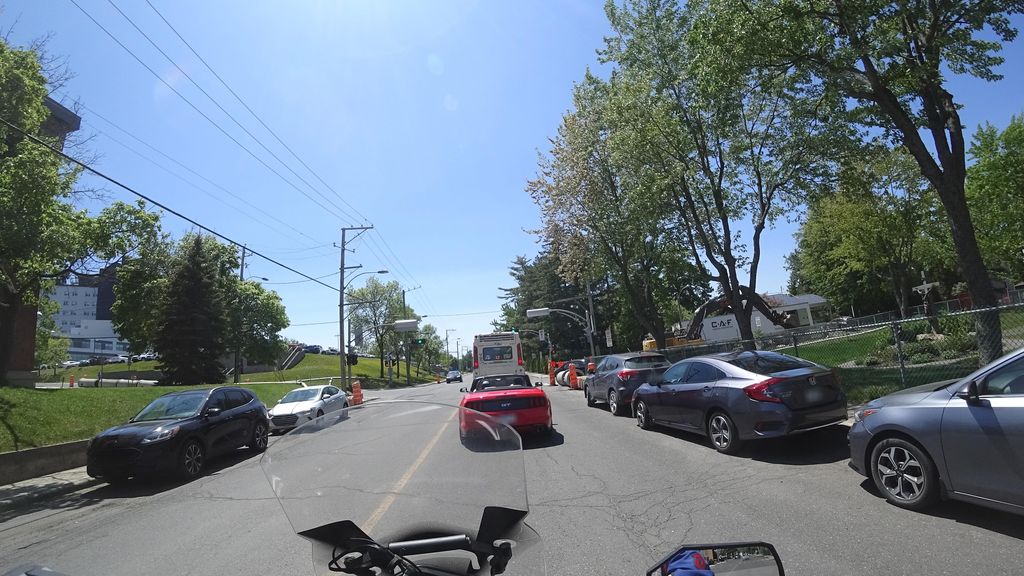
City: quebec_city